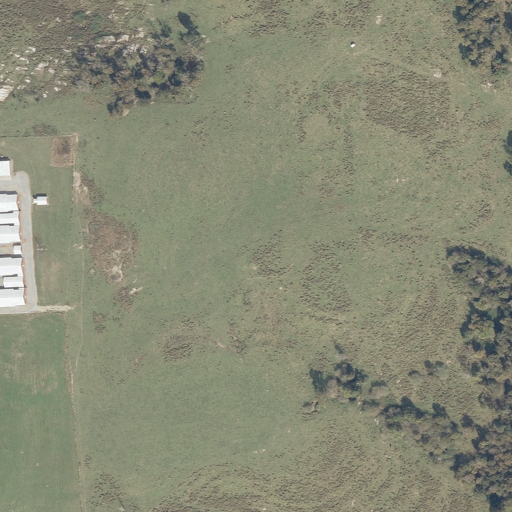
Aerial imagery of cape in Alabama named Williams Point containing pasture, grassland, shrub, barren land, deciduous forest, open development, high intensity development, and low intensity development